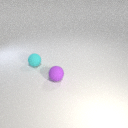
small purple rubber sphere to the right of small cyan rubber sphere